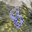
Label: 8